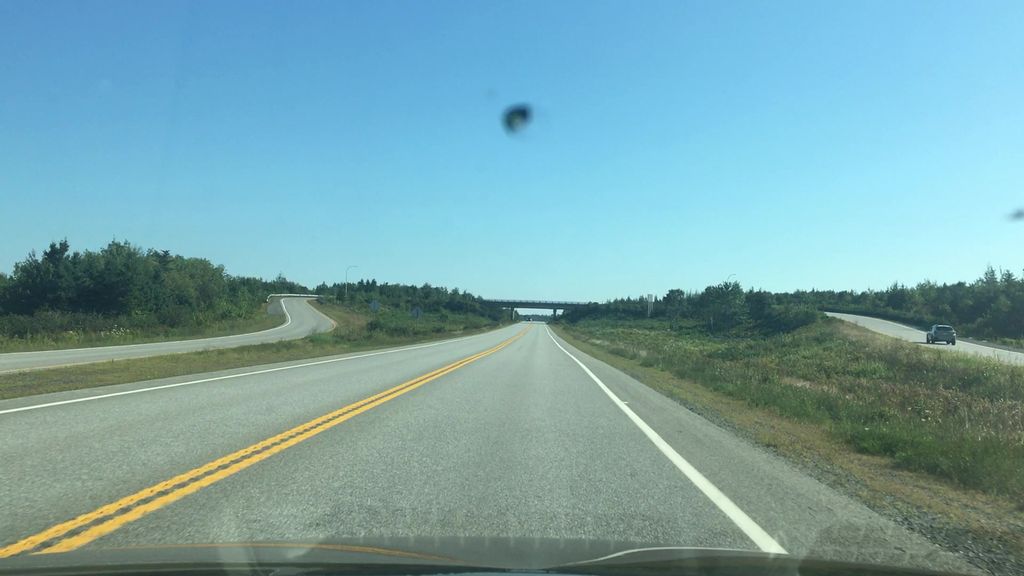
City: halifax